Question: I have a prototype UITableViewCell with 3 buttons, which I'll call button1, button2 and button3.
Say for example I load an array of 2 items into my UITableView, so 2 instances of this prototype UITableViewCell, each with 3 buttons; how do I handle actions from these buttons and determine which button was tapped on which row.

Using the code below, the row is always 0...Any ideas?
'''
ParentDashboardChildTableViewCell *cell = (ParentDashboardChildTableViewCell *)[sender superview].superview;
NSIndexPath *indexPath = [self.overviewTableView indexPathForCell:cell];
NSLog(@"selected tableview row is %ld", (long)indexPath.row);
'''
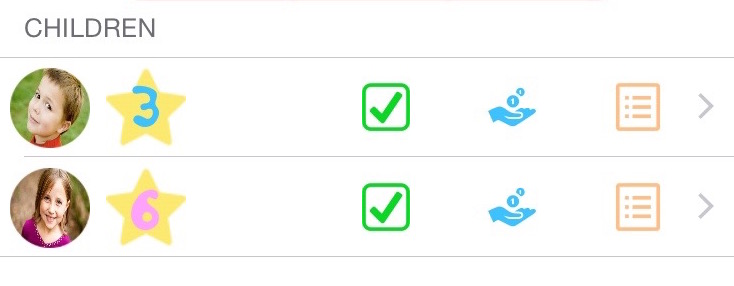
Answer: You can use tag for each of those buttons. For <URL>
Assign tag values for the three buttons on the table cell. You can assign the tag values in a format like: 00,01,02 so that o refers to row number and 1,2,3 refers to the buttons.
'''
NSString *tagString_for_Button1=[NSString stringwithformat:@"%d%d"indexPath.row,1];
NSString *tagString_for_Button2=[NSString stringwithformat:@"%d%d"indexPath.row,2];
NSString *tagString_for_Button3=[NSString stringwithformat:@"%d%d"indexPath.row,3];
cell.yourbutton1.tag = [tagString_for_Button1 integerValue];
cell.yourbutton2.tag = [tagString_for_Button2 integerValue];
cell.yourbutton3.tag = [tagString_for_Button3 integerValue];
'''
and add target action to your buttons as below:
'''
[cell.yourbutton1 addTarget:self action:@selector(yourButtonClicked1:) forControlEvents:UIControlEventTouchUpInside];
[cell.yourbutton2 addTarget:self action:@selector(yourButtonClicked2:) forControlEvents:UIControlEventTouchUpInside];
[cell.yourbutton3 addTarget:self action:@selector(yourButtonClicked3:) forControlEvents:UIControlEventTouchUpInside];
and define the methods for those buttons based on index as follows:
-(void)yourButtonClicked:(UIButton*)sender
{
if (sender.tag == 0)
{
//Here your coding.
}
}
'''